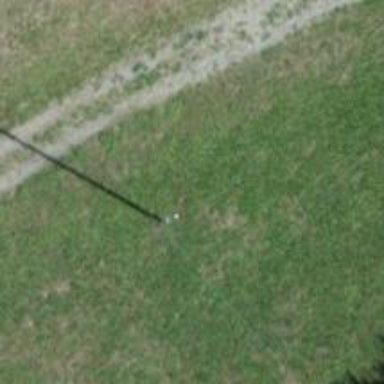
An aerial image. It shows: Power pole.